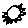
Label: sun